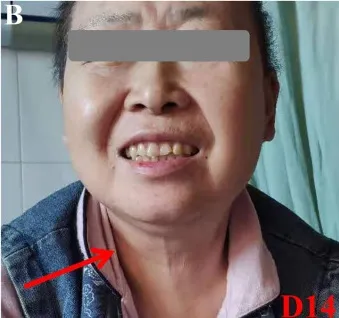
Pictures of the cervical region. (B) At D14, her cervical region returned to normal. With consent to publish from the patient.
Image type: medical_photograph (oral_photograph)